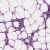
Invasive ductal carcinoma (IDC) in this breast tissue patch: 1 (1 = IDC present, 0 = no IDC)